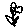
Label: flower